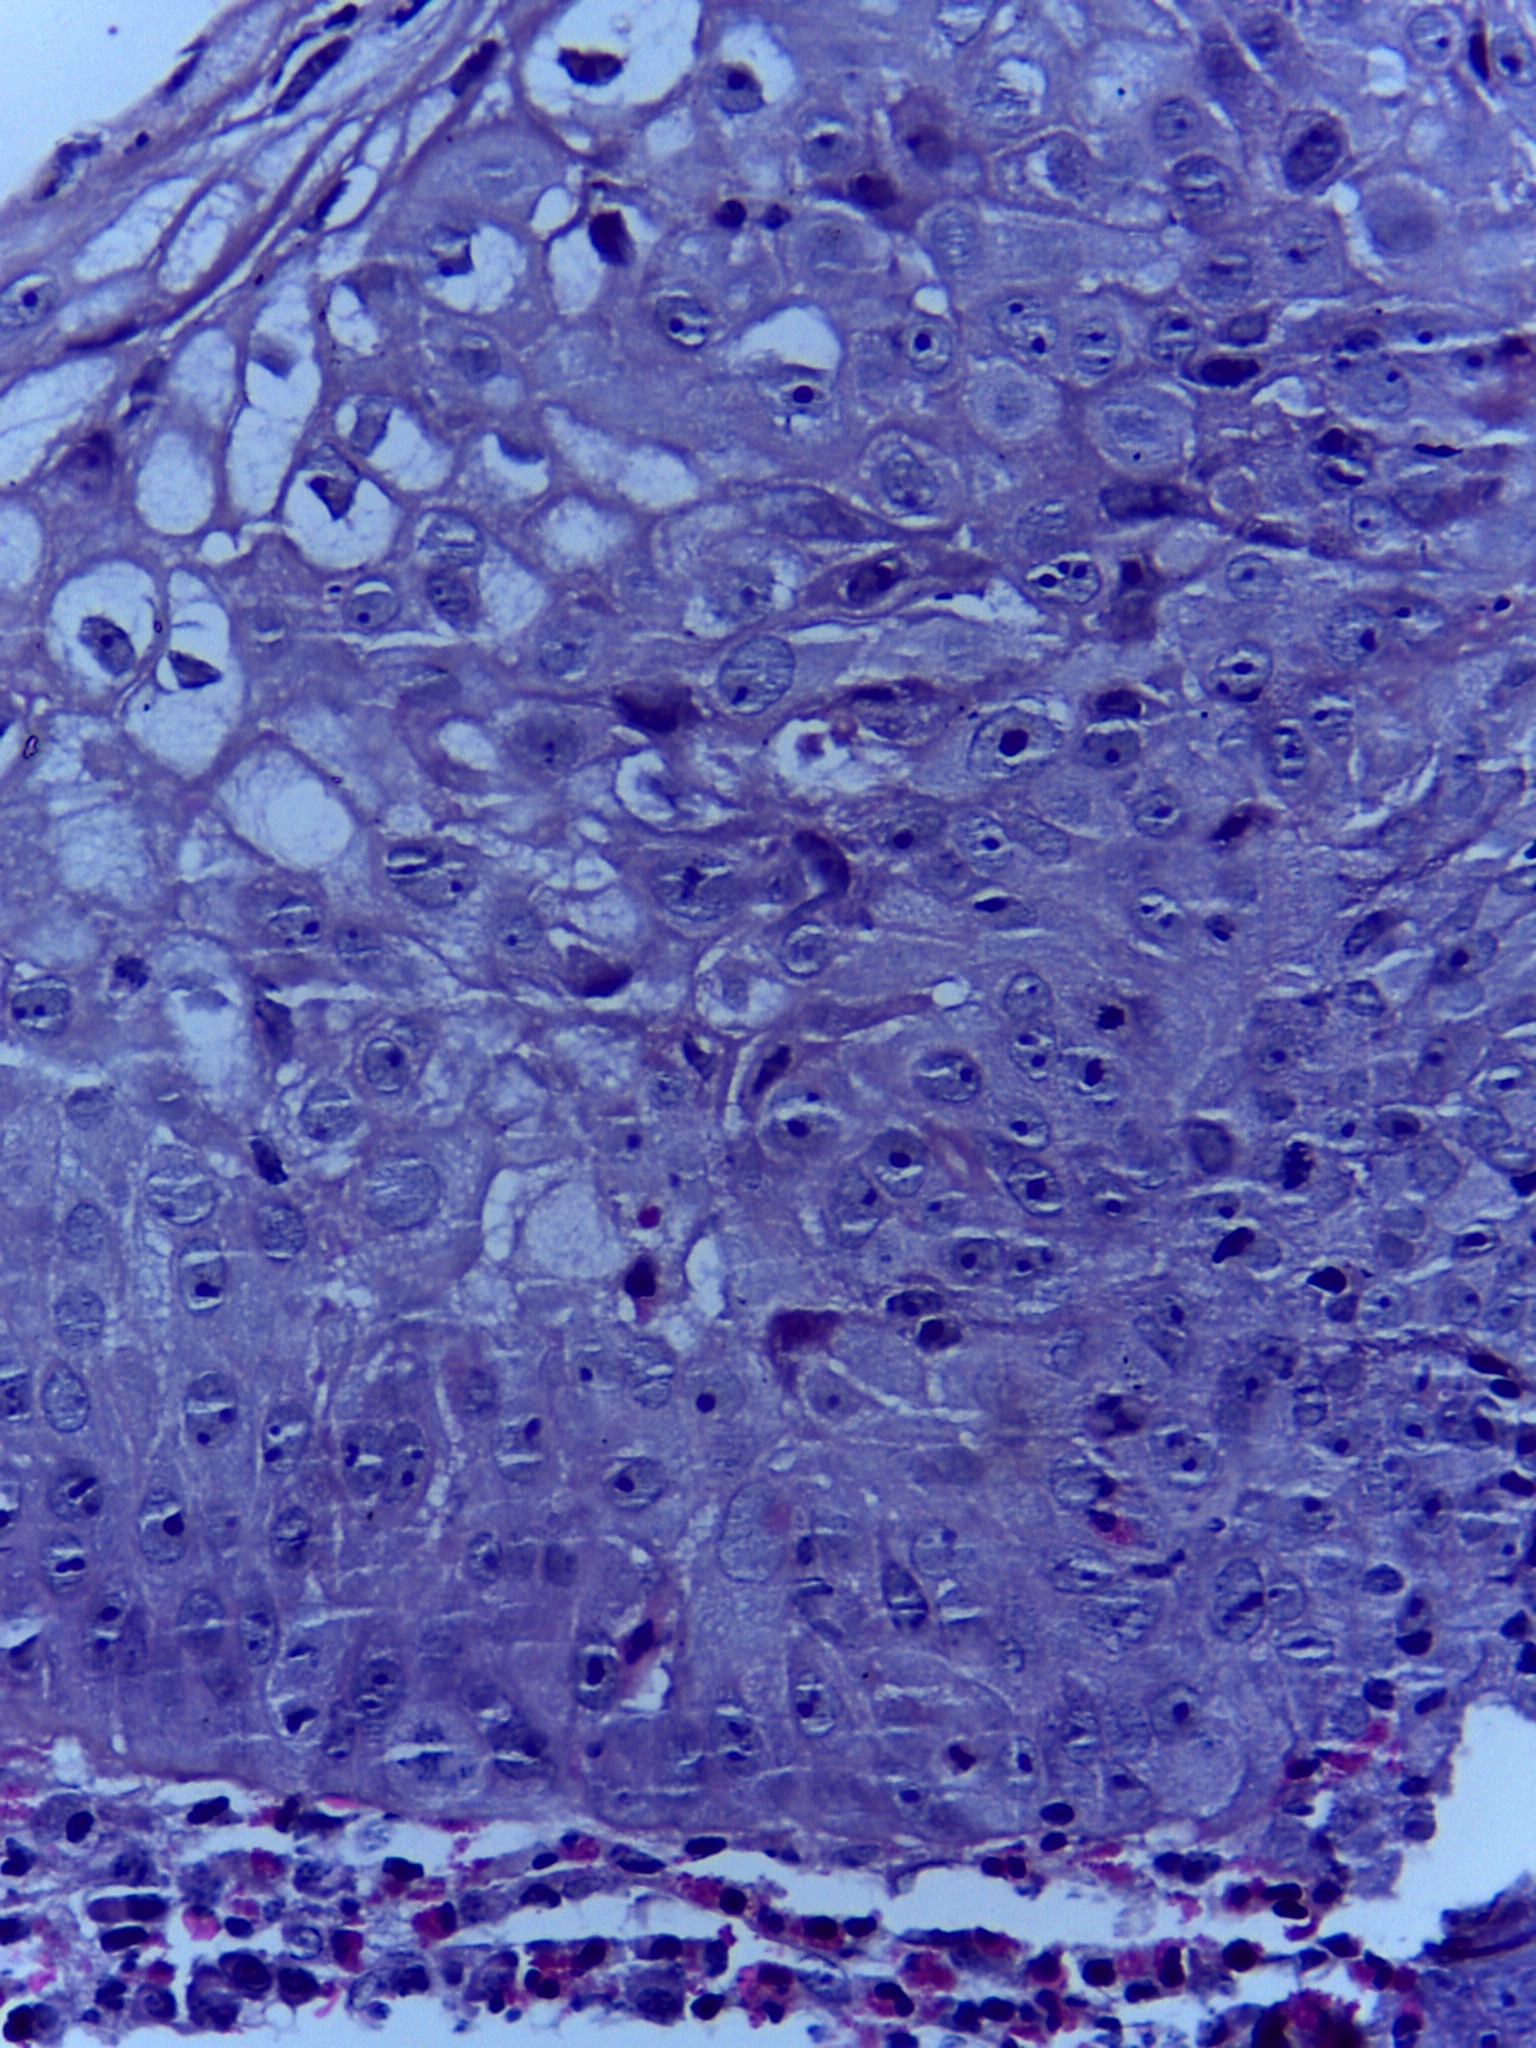
Diagnosis: OSCC